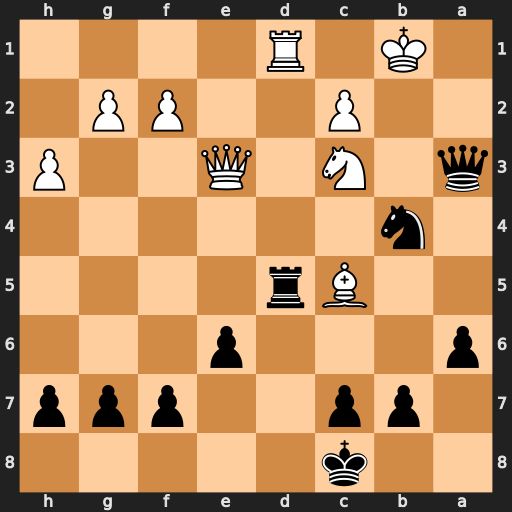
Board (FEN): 2k5/1pp2ppp/p3p3/2Br4/1n6/q1N1Q2P/2P2PP1/1K1R4
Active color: b
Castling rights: -
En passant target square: -
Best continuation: Rxd1+ Nxd1 Qa2+ Kc1 Qxc2#